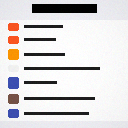
Screen state: on